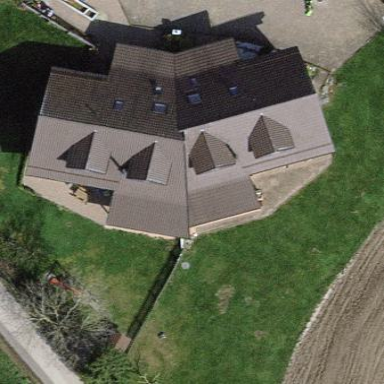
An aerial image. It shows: Simple and straightforward house.